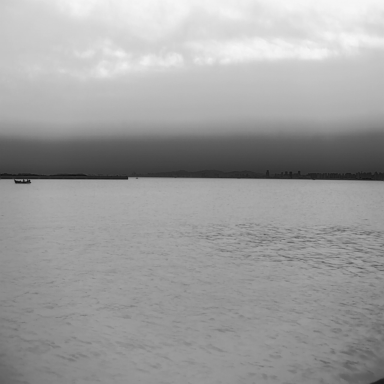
There are five bulk_carriers in the infrared image.